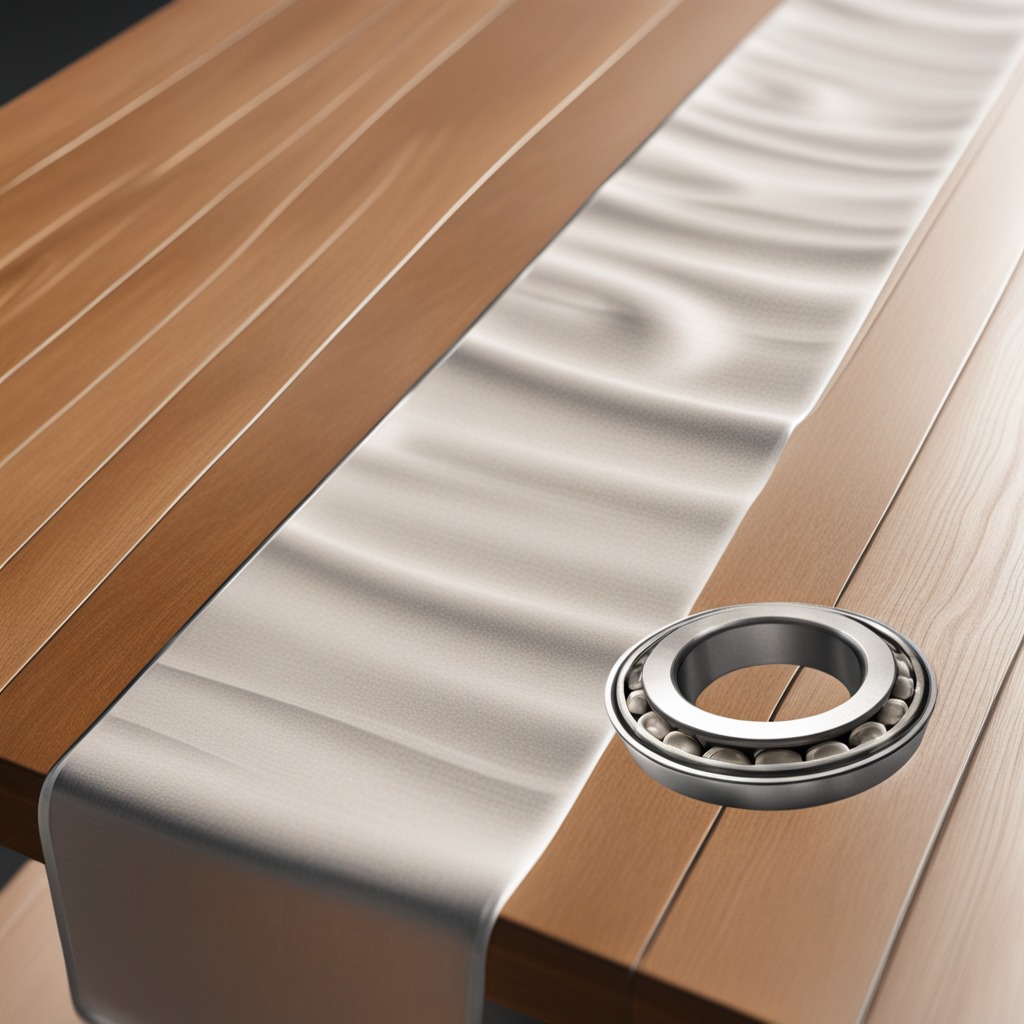
A metal ball bearing is lying on a clean wooden table covered with a plain fabric table cloth in an outdoor workshop during daytime bright natural light soft shadows worn but beneath the cloth.